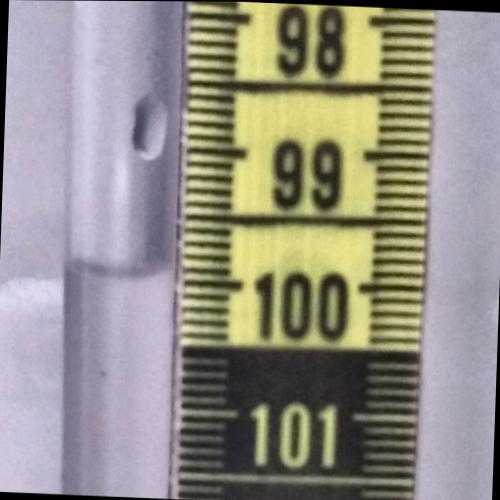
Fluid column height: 99.9 cm